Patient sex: M
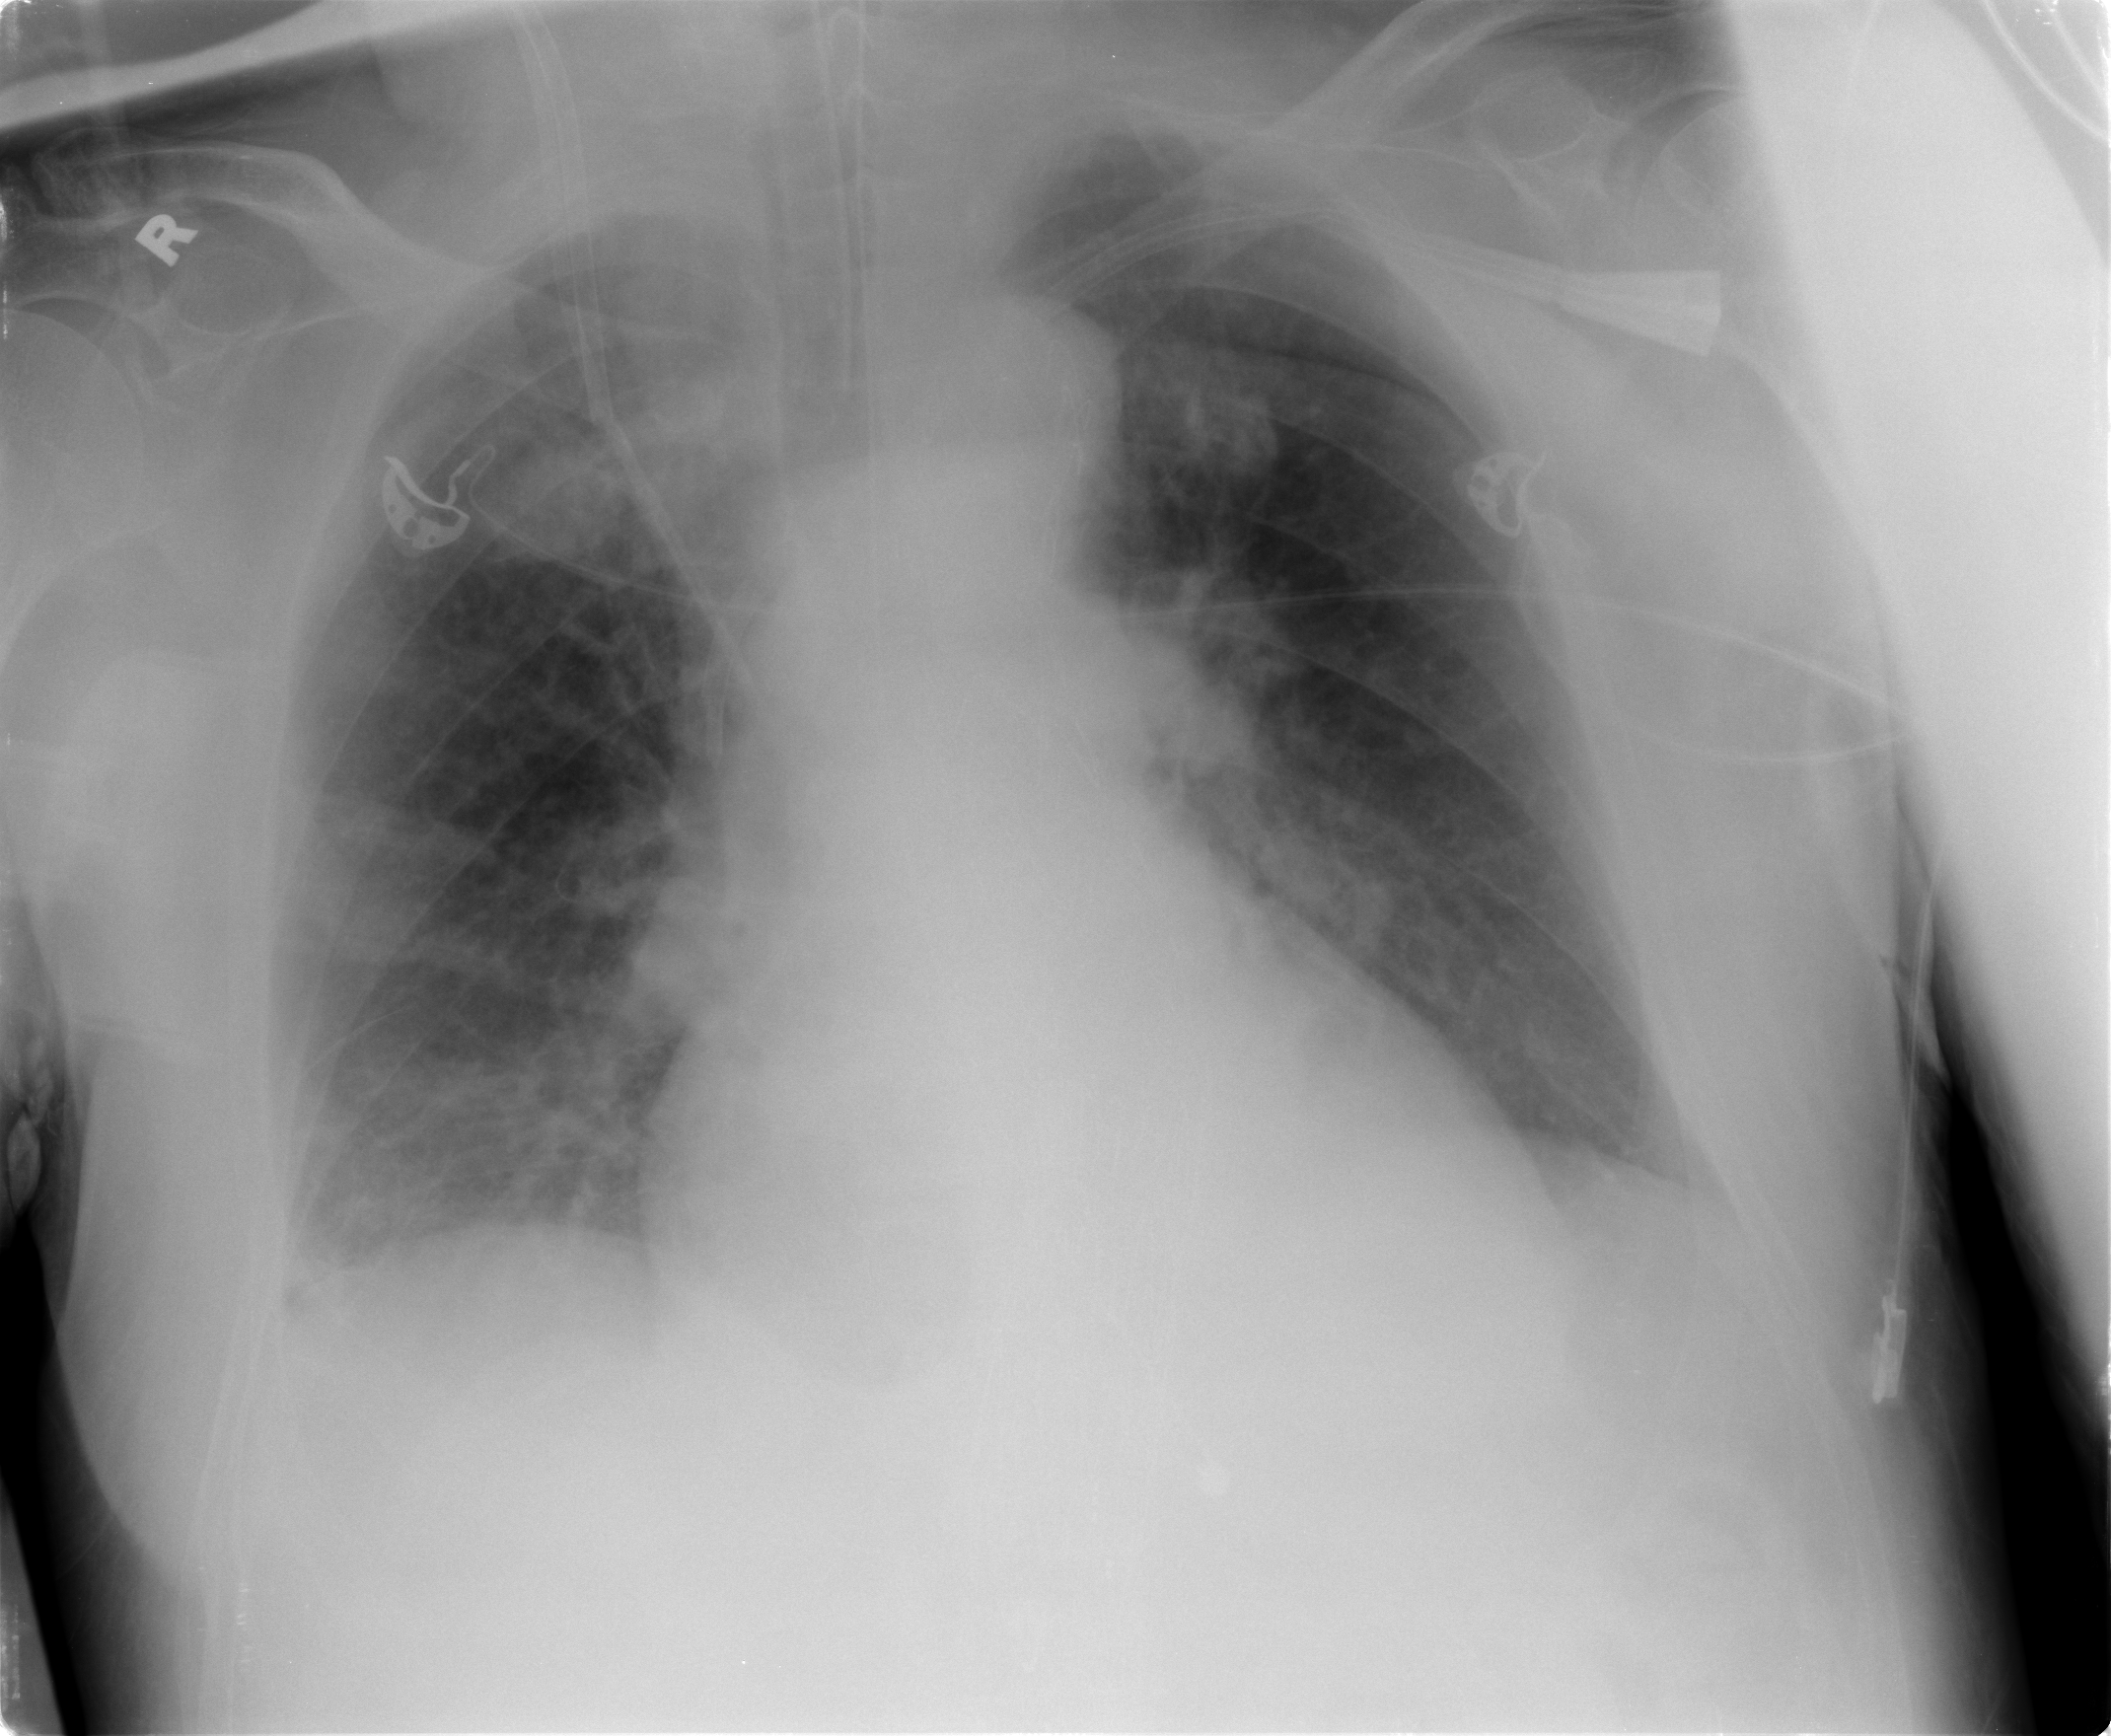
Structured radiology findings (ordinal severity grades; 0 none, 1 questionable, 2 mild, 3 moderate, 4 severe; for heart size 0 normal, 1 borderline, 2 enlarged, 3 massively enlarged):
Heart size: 1
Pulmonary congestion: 2
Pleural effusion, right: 2
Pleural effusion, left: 1
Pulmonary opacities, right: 2
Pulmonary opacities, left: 2
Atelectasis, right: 2
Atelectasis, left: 0